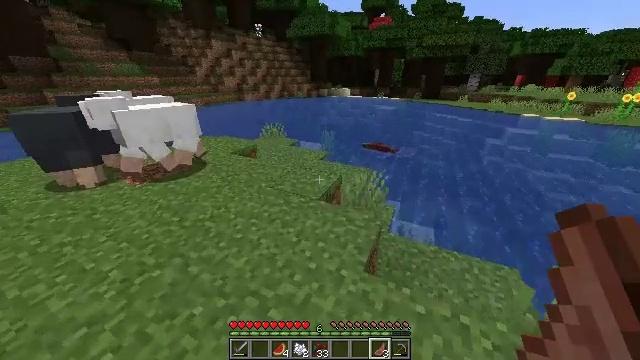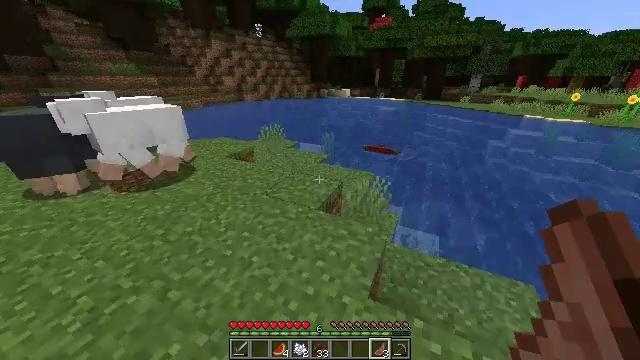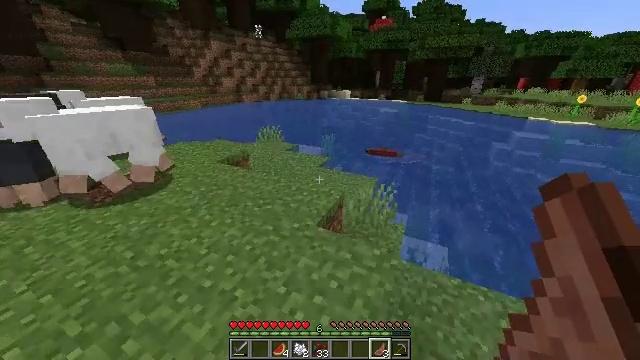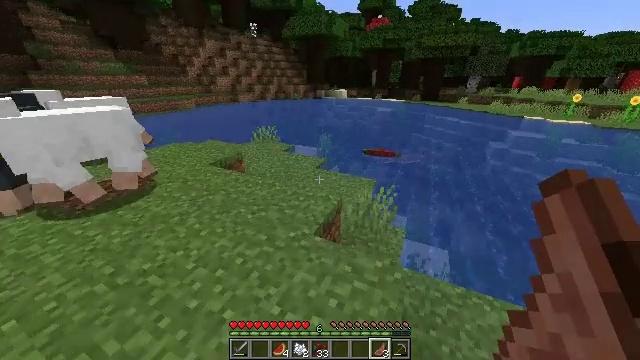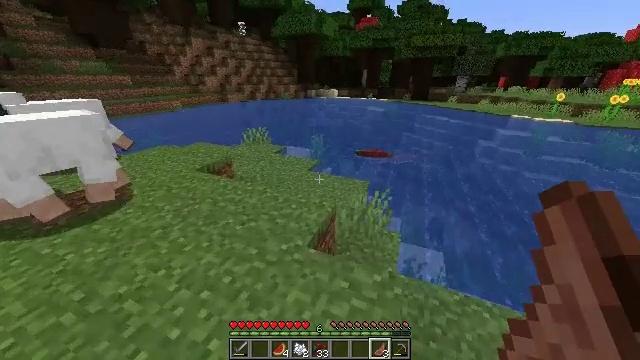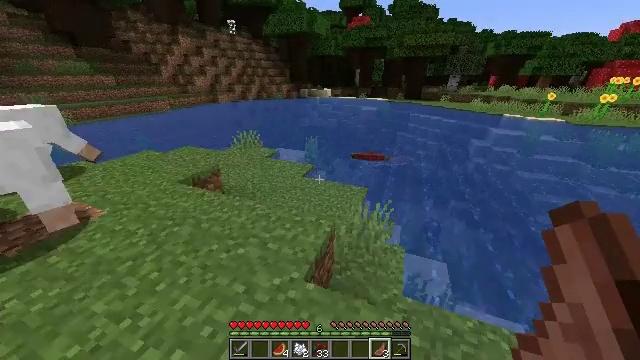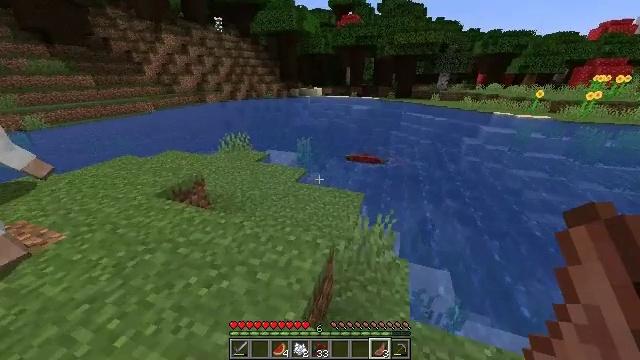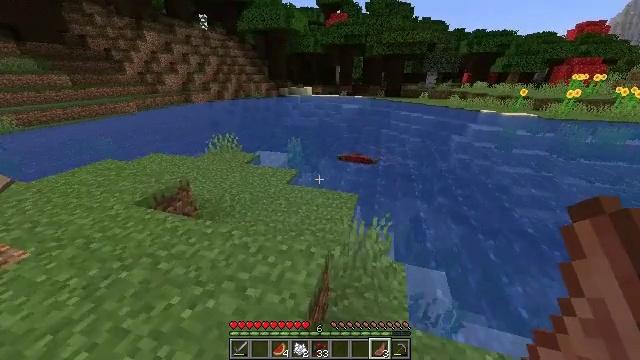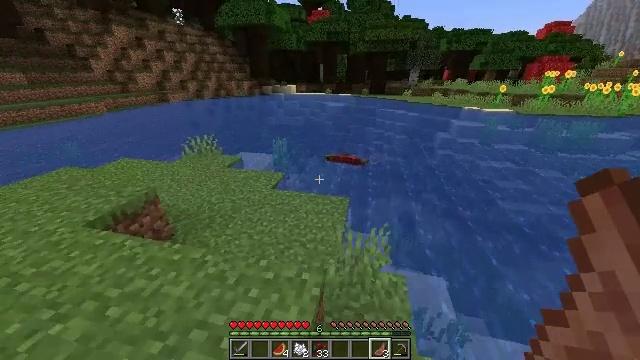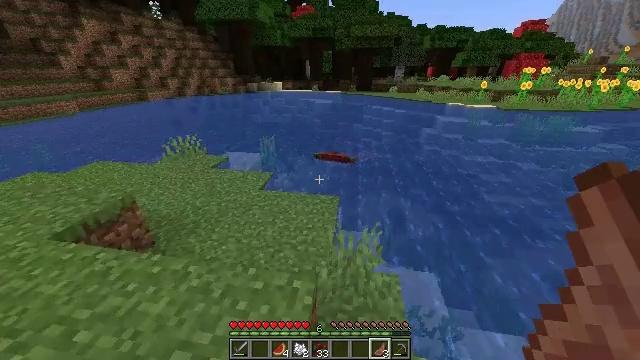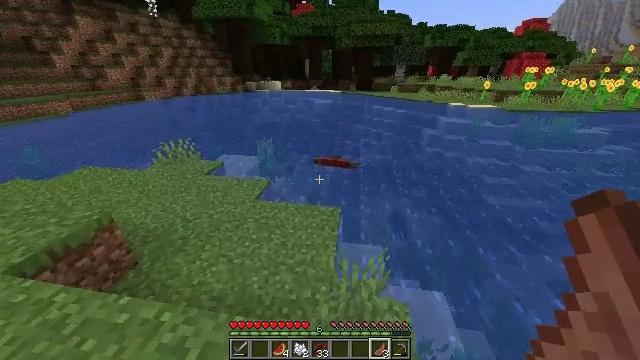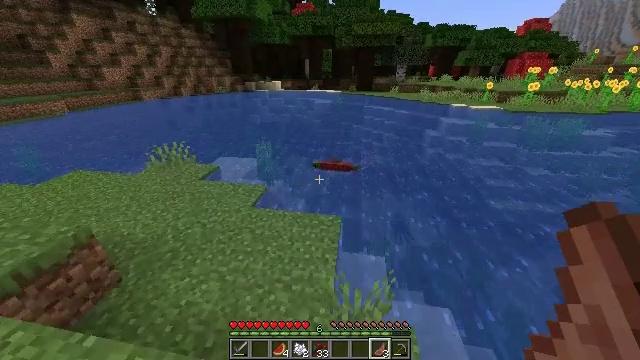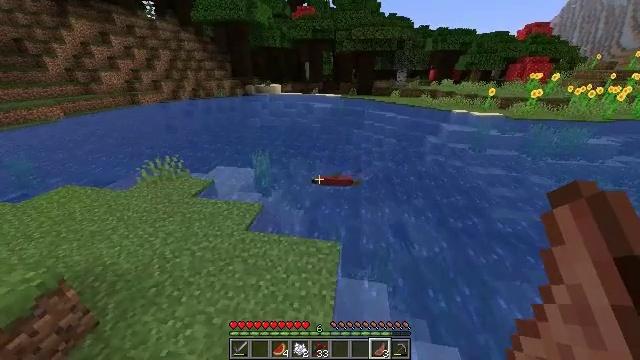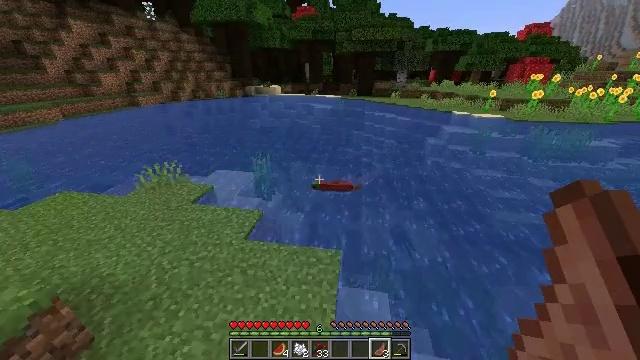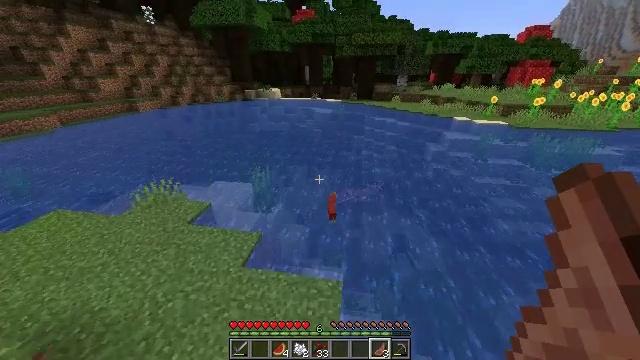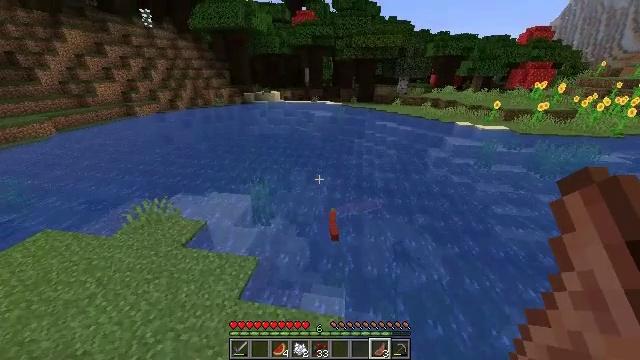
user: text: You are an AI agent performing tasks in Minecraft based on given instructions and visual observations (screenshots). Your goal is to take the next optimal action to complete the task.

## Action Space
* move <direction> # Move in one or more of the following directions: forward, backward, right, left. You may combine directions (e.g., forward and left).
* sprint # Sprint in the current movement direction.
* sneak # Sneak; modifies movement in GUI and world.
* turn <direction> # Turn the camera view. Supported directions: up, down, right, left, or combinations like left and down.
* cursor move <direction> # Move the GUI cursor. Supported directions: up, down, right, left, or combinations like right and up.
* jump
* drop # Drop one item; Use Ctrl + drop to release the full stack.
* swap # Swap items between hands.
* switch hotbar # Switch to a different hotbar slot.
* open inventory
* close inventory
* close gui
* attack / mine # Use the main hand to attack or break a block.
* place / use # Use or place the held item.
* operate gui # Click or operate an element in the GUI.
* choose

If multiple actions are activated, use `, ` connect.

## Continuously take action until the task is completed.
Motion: motion action
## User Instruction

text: Hunt a salmon.
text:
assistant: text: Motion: move forward
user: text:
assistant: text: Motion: move forward
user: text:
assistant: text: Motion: move forward
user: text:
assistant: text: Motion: move forward, turn right
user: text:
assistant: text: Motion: move forward, turn right
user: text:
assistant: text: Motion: move forward, turn right
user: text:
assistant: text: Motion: move forward, turn right
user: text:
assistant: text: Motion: move forward, turn right
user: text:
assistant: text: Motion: move forward, turn right
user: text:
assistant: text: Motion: move forward
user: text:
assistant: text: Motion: move forward
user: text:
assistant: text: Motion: move forward, jump
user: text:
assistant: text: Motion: move forward, jump
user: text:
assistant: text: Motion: move forward, jump
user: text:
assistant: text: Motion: move forward, jump
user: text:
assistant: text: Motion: move forward, jump
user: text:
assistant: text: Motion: move forward, jump
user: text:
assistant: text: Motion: move forward, jump
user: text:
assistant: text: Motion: move forward, jump, switch to hotbar 1
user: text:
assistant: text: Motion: move forward, switch to hotbar 1
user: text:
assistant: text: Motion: move forward, switch to hotbar 1
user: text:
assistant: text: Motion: move forward, switch to hotbar 1
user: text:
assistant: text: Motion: move forward, turn right, switch to hotbar 1
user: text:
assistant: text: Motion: move forward, switch to hotbar 1
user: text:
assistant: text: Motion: move forward, turn right, switch to hotbar 1
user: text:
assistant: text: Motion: move forward, jump
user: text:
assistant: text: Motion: move forward, jump
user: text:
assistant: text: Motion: move forward, jump
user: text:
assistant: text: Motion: move forward, turn right and down, jump
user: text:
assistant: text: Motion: move forward, turn right and down, jump